Question: how to fetch user name with user ID?
Suppose I have 3 tables like this and 'user.type holds' for employer and for worker.
'e' says that user name is on 'employer.name' and so 'w' says that user name is in 'worker.name'.

employer.id and worker.id are foreign key of user.id.
Is there any way to get user name while having user id (we don't know type yet) with a single query?
Although if there's a problem with this kind of modeling let me know.
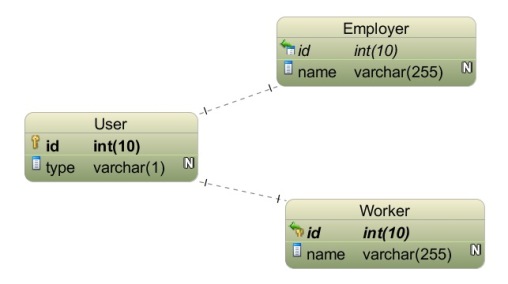
Answer: To answer your question directly,
'''
SELECT a.*,
IF(a.type = 'e', b.Name, c.Name) PersonName
FROM User a
LEFT JOIN Employer b
ON a.ID = b.ID
LEFT JOIN Worker c
ON a.ID = c.ID
'''
Actually, you can redesign the schema and needing only two tables, the 'Person' and 'Type'
- -
- - -
and you can easily get the type for every person,
'''
SELECT a.*,
b.TypeName
FROM Person a
INNER JOIN Type b
ON a.UserTypeID = b.ID
'''
To further gain more knowledge about joins, kindly visit the link below:
- <URL>
---
# SAMPLE RECORDS
'''
+----+----------+
| ID | TYPENAME |
+----+----------+
| 1 | Employee |
| 2 | Worker |
+----+----------+
'''
'''
+----+---------+------------+
| ID | NAME | USERTYPEID |
+----+---------+------------+
| 1 | Stacky | 2 |
| 2 | Horton | 1 |
| 3 | Alam Na | 1 |
| 4 | Aw aw | 2 |
+----+---------+------------+
'''
'''
+----+---------+------------+----------+
| ID | NAME | USERTYPEID | TYPENAME |
+----+---------+------------+----------+
| 1 | Stacky | 2 | Worker |
| 2 | Horton | 1 | Employee |
| 3 | Alam Na | 1 | Employee |
| 4 | Aw aw | 2 | Worker |
+----+---------+------------+----------+
'''